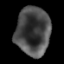
Tissue: lung
Cell type: Others
Senescence score: 0.2255
Nuclear area (px): 1623
Mean DAPI intensity: 73.62